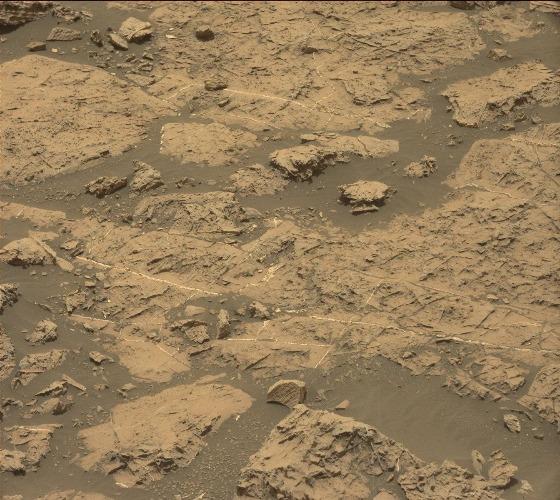
Terrain classes present: Bedrock, Gravel / Sand / Soil, Rock, Shadow